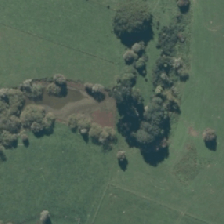
Land cover: lake_pond